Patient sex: M
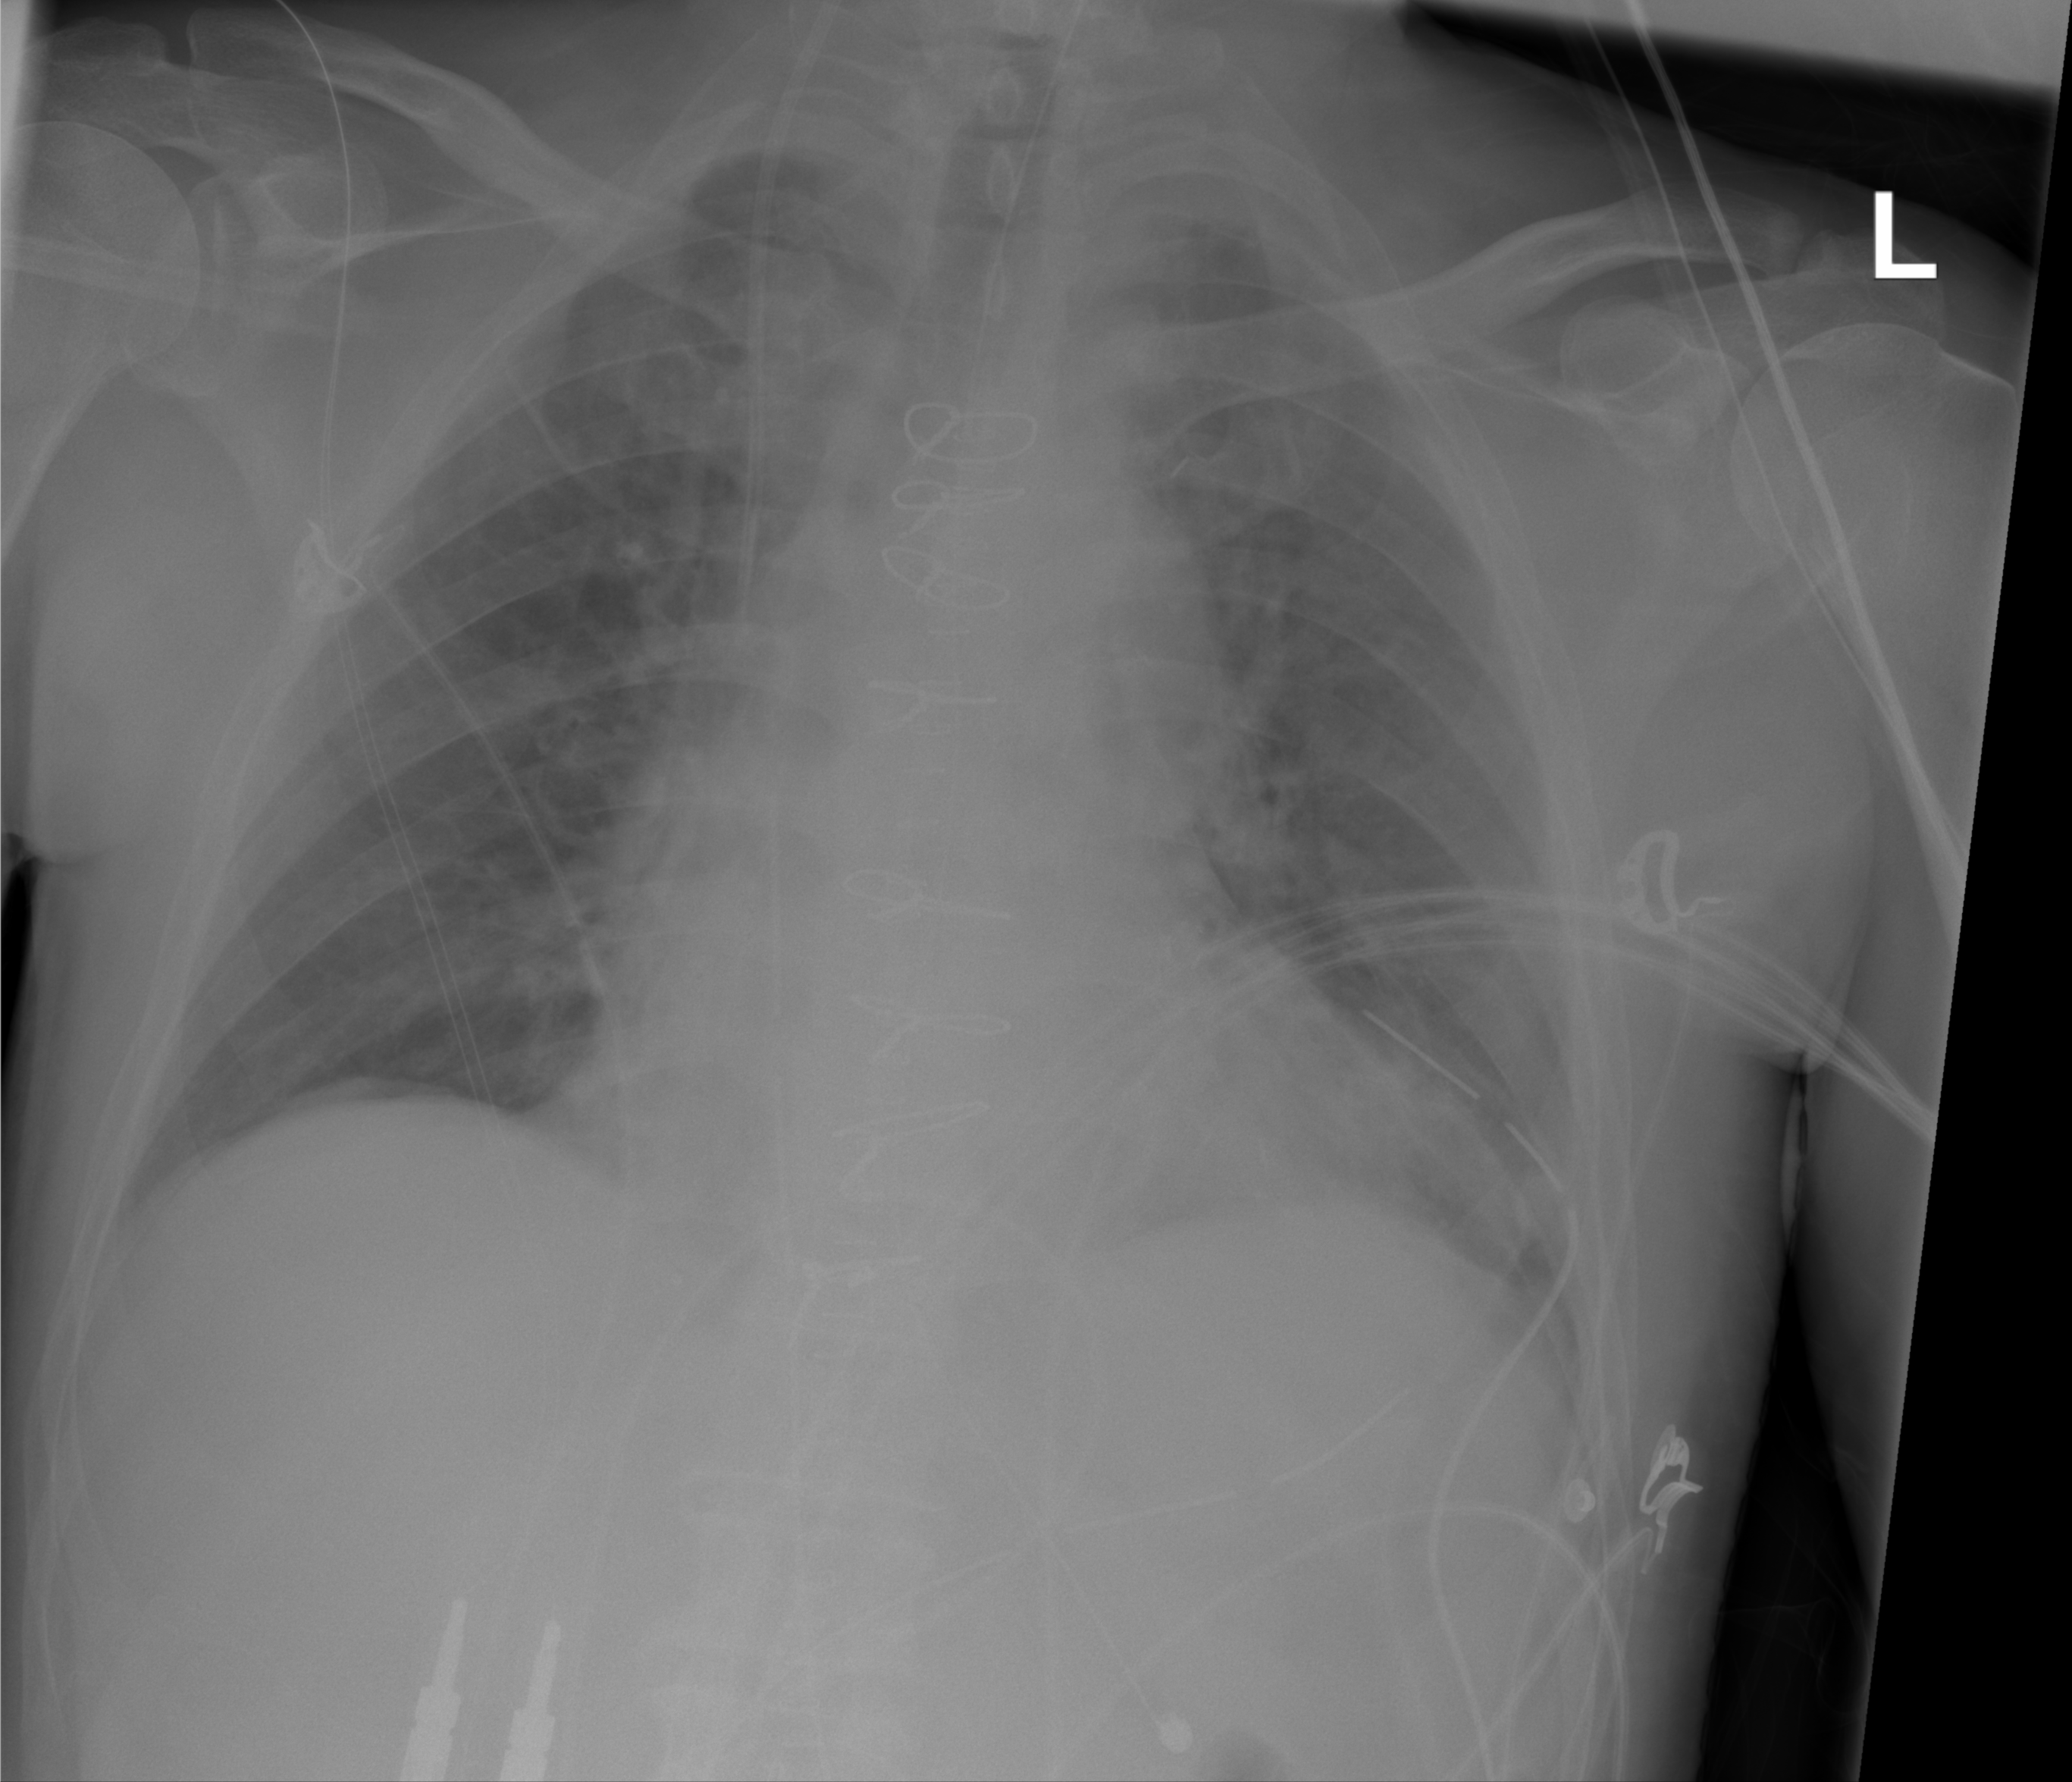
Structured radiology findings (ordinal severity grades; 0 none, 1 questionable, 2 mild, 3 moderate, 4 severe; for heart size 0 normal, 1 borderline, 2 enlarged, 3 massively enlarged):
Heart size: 0
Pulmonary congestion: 0
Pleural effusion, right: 0
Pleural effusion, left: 2
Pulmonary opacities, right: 0
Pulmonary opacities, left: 1
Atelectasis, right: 0
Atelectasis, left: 0